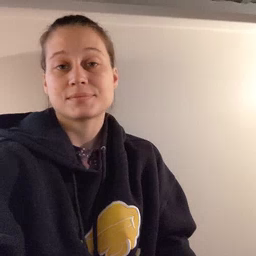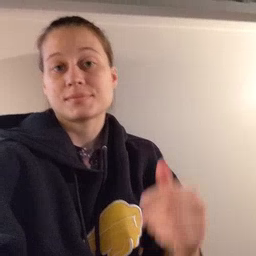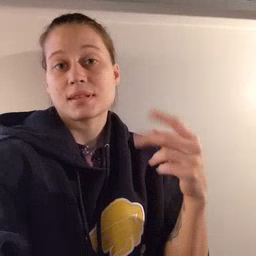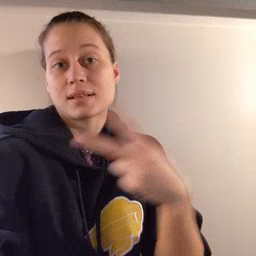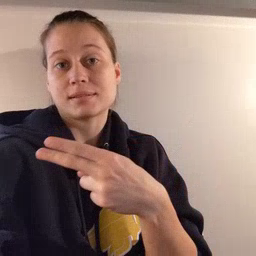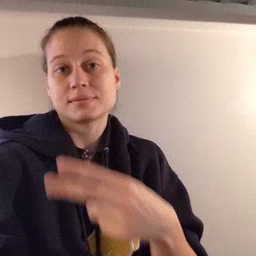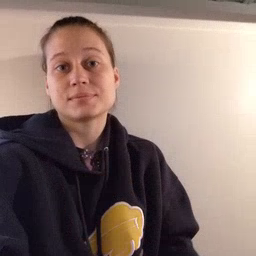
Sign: cut